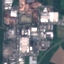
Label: Industrial